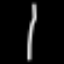
Label: line